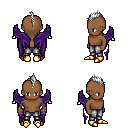
a pixel art fantasy rpg character, male body template, human, dark skin, purple wings, metal pants, white mohawk hairstyle, gold boots, four views (front, back, left, right), 2x2 character sprite sheet, small pixel art, hard edges, no anti-aliasing